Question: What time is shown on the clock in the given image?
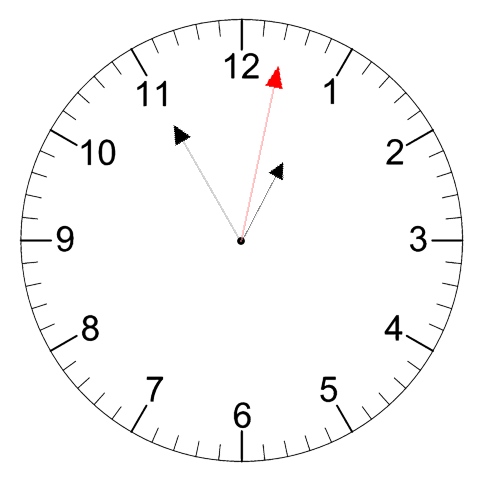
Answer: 12:55:02